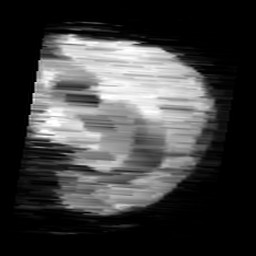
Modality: minIP
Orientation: sagittal
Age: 10
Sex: male
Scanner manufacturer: siemens
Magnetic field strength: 3 T
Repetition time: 0.027 s
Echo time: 0.02 s